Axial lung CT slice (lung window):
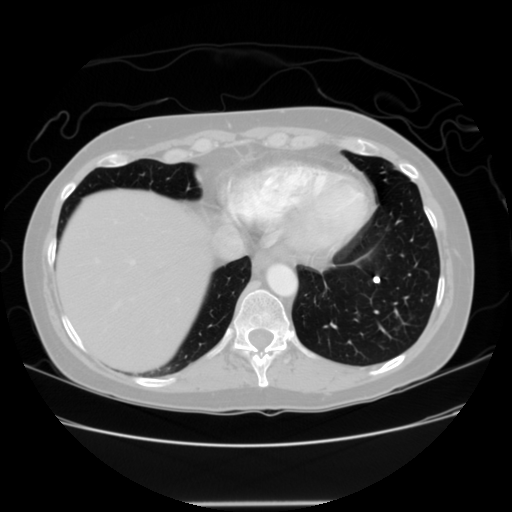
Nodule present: yes
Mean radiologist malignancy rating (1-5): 1.25